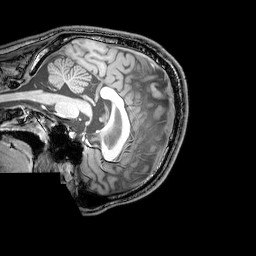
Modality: T1w
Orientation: sagittal
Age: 24
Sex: male
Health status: healthy
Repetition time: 0.081 s
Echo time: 0.037 s